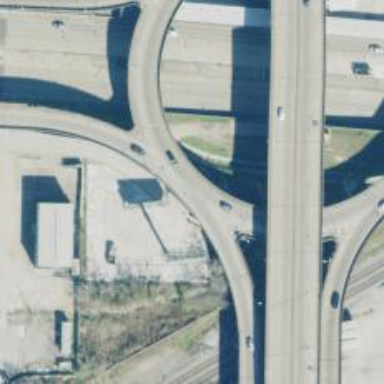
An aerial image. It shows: Bridge over roundabout junction. The bridge is part of trunk link highway.